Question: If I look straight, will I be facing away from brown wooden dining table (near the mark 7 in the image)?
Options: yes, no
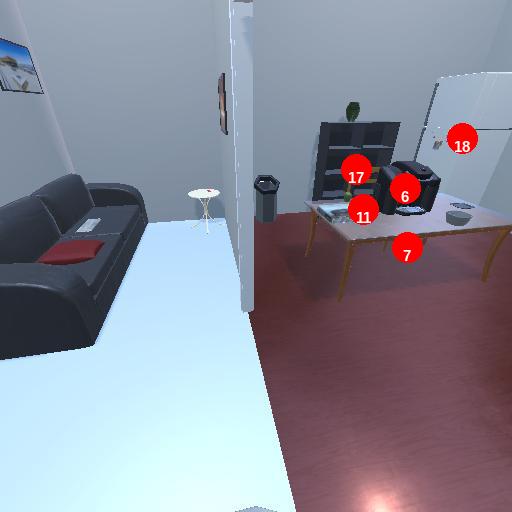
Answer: yes